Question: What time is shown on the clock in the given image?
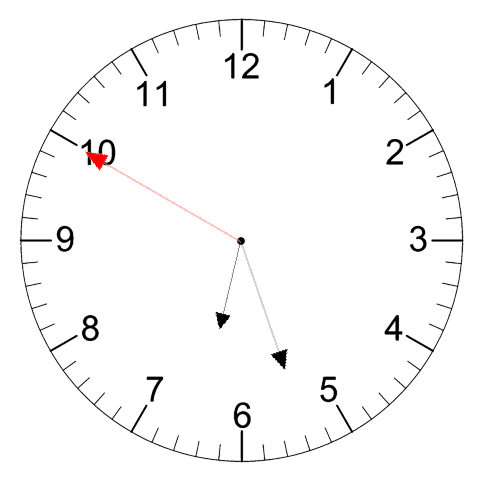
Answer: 06:26:50